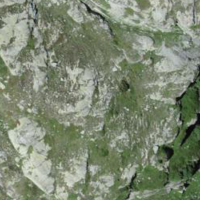
EUNIS habitat code: 31
Species observed at this site:
Juniperus communis